Field crop: maize
Growth stage: 2
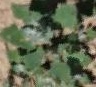
Species: chenopodium